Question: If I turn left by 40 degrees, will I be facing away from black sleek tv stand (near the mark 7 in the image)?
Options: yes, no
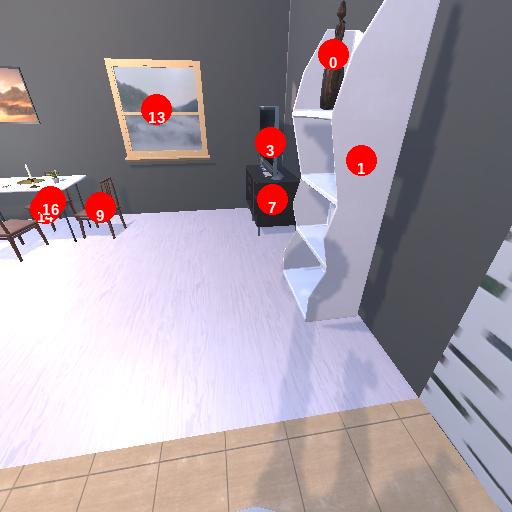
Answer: yes